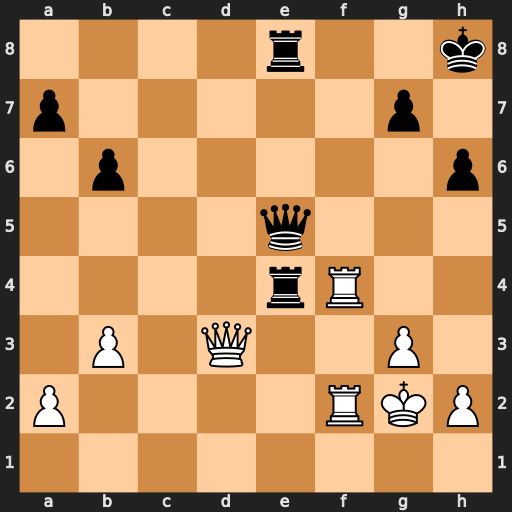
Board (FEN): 4r2k/p5p1/1p5p/4q3/4rR2/1P1Q2P1/P4RKP/8
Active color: w
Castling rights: -
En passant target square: -
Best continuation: Rf8+ Kh7 Rxe8